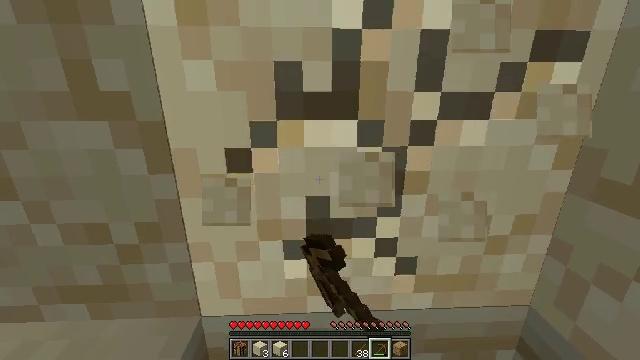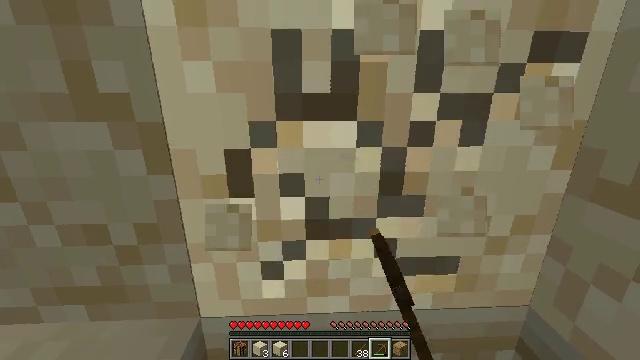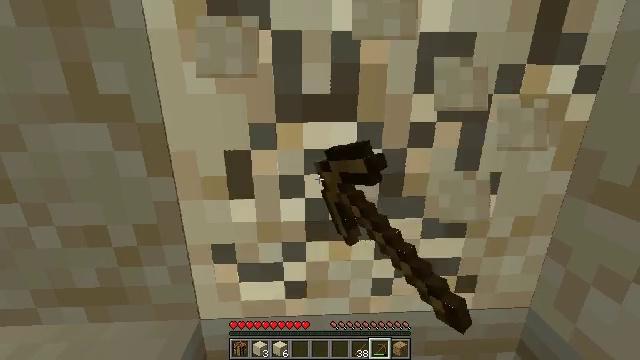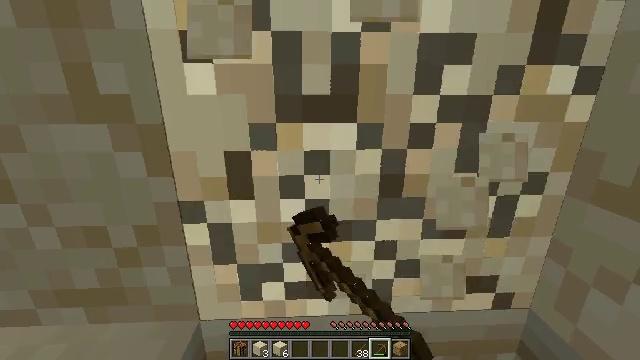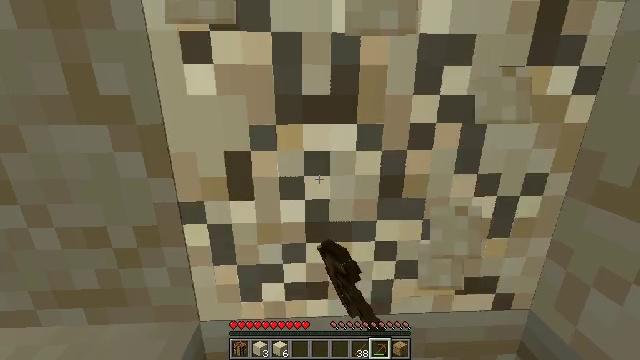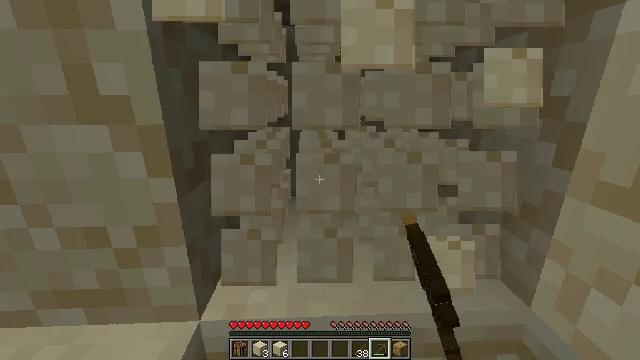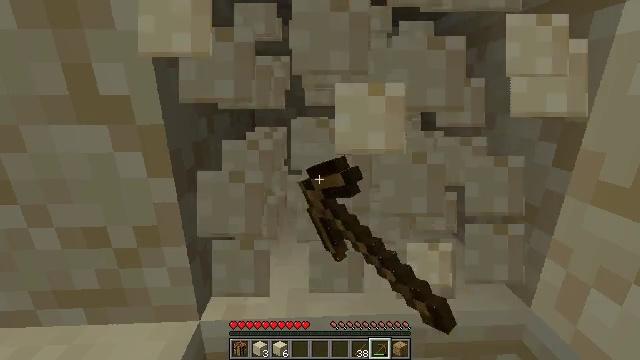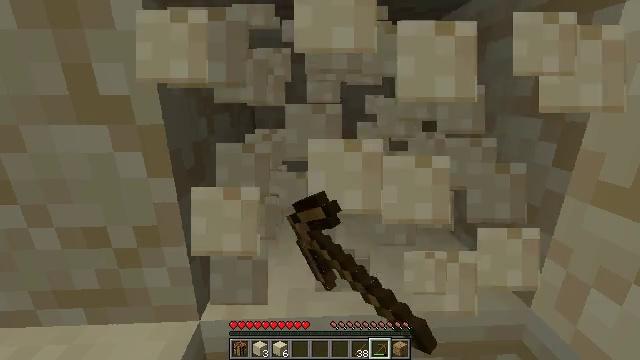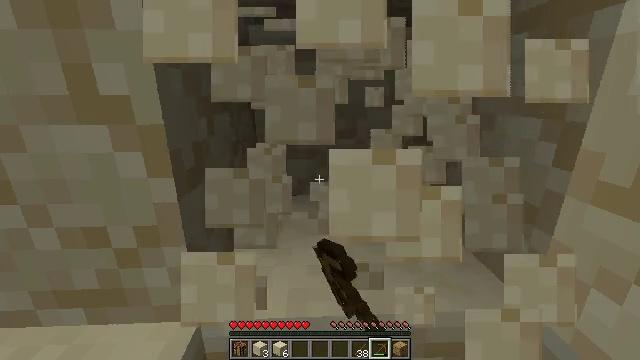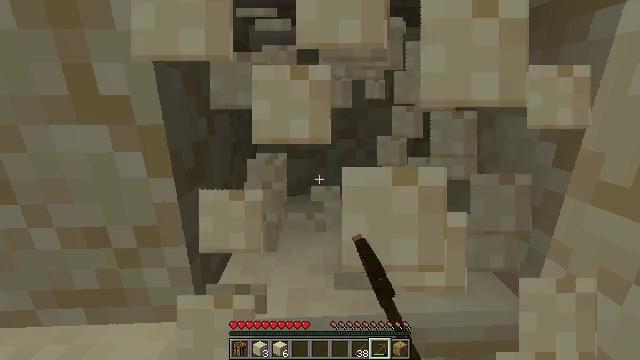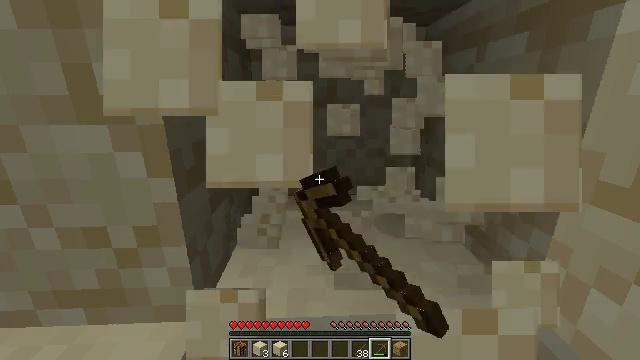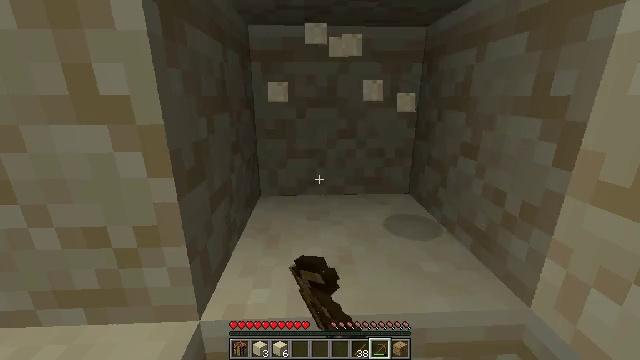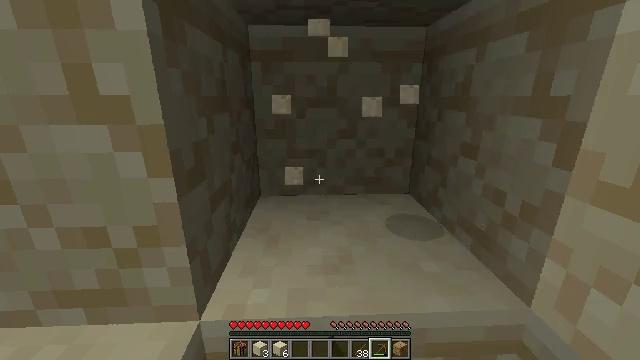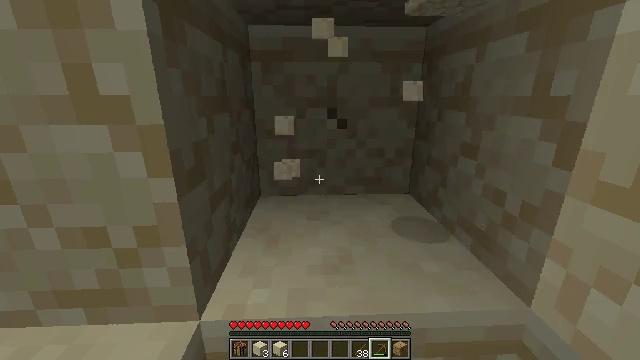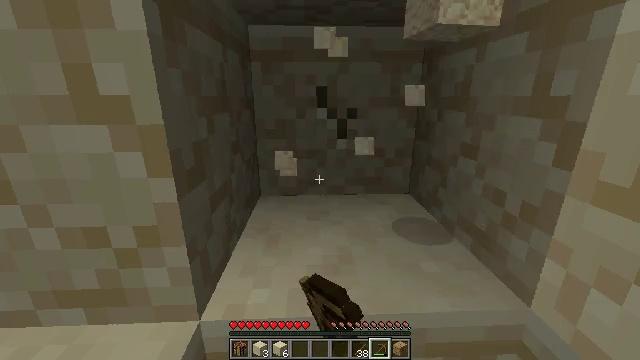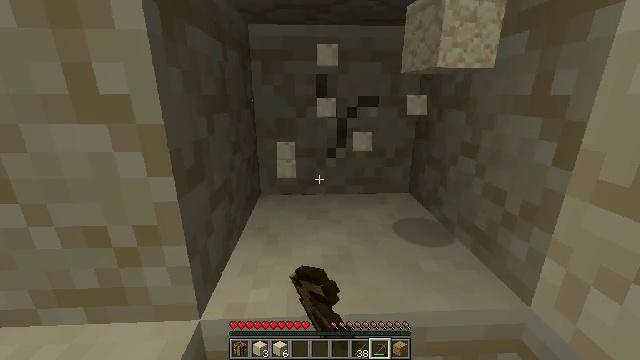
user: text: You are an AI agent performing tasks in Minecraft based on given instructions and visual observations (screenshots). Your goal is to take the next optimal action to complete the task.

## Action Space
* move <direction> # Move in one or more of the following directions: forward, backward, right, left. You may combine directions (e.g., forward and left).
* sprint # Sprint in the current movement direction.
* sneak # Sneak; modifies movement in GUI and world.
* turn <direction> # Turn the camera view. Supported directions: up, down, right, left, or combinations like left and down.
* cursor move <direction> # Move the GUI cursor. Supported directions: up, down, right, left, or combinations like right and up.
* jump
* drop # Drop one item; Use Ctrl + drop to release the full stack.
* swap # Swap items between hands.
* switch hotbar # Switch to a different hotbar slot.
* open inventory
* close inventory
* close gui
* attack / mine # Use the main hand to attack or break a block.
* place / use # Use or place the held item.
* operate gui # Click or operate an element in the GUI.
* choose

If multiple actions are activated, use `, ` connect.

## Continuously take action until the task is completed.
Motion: motion action
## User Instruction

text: Gather sandstone from the desert.
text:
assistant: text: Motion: attack / mine
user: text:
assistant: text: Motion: attack / mine
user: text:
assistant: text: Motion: attack / mine
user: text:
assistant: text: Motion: attack / mine
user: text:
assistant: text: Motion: attack / mine
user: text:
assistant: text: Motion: attack / mine
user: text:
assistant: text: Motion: attack / mine
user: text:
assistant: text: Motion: attack / mine
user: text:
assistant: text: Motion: attack / mine
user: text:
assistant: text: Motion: attack / mine
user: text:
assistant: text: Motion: attack / mine
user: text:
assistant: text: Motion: attack / mine
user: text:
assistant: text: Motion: attack / mine
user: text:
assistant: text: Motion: attack / mine
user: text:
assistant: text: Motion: attack / mine
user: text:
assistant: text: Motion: attack / mine
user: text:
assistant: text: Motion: attack / mine
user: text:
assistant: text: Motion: attack / mine
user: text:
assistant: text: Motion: attack / mine
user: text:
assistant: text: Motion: attack / mine
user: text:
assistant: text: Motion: attack / mine
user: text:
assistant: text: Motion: attack / mine
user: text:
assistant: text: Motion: attack / mine
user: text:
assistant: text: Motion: attack / mine
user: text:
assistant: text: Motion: attack / mine
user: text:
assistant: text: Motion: attack / mine
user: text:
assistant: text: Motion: attack / mine
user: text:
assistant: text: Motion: attack / mine
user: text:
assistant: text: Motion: attack / mine
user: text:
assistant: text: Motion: attack / mine